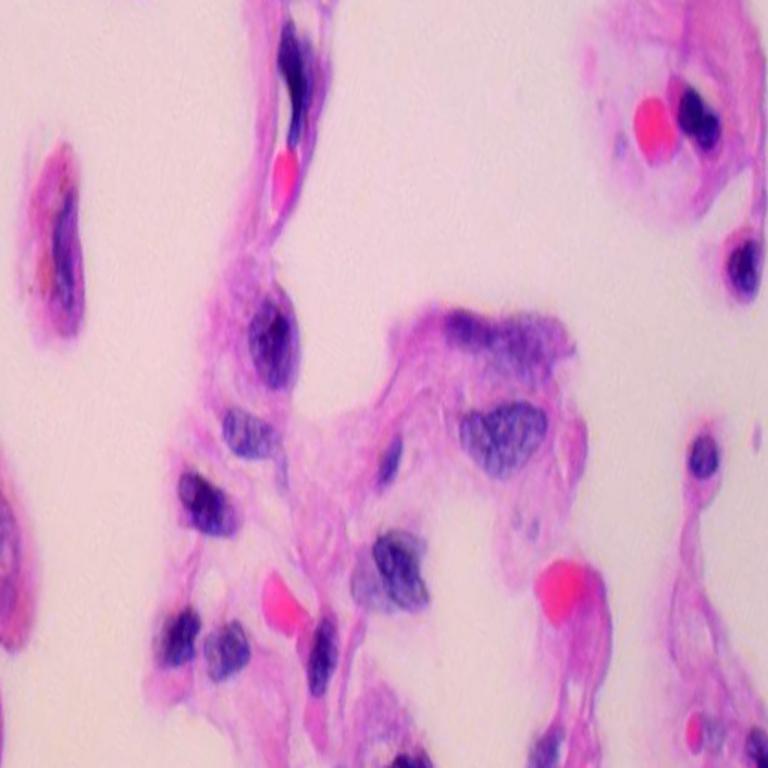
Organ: lung
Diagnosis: benign